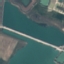
Land use / land cover: River